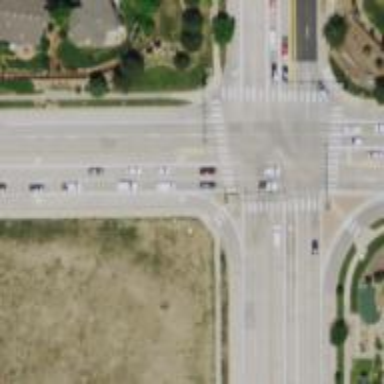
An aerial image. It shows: Marked crossing on the road.